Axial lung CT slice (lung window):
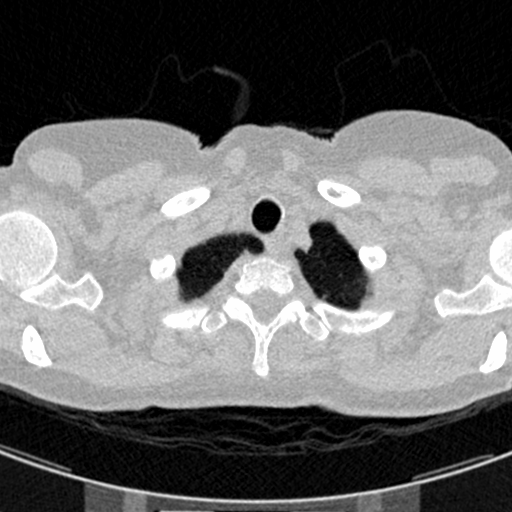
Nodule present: no